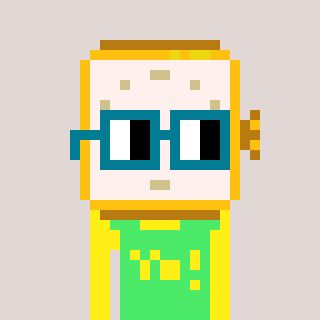
a pixel art character with square dark green glasses, a watch-shaped head and a teal-colored body on a warm background